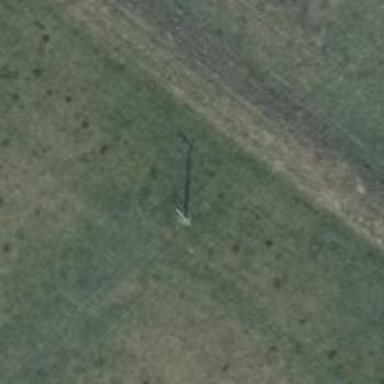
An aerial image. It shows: Power pole.